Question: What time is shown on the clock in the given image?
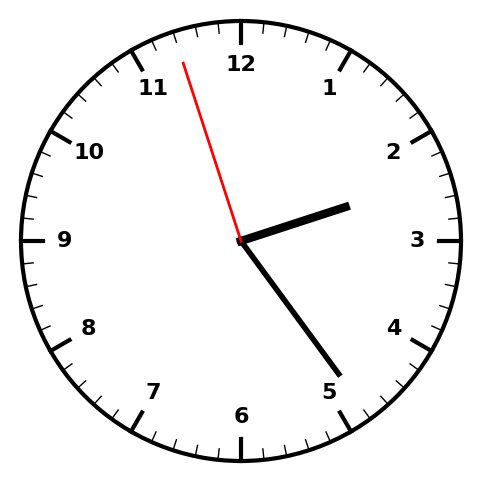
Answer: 02:23:57